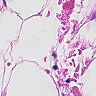
Metastatic tissue present: no